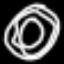
Label: donut